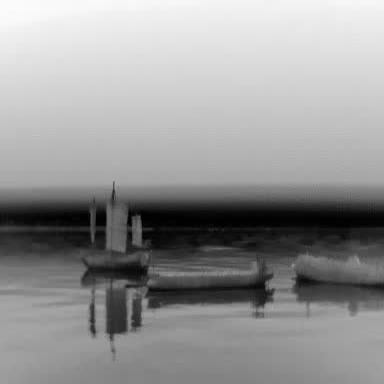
There is a sailboat in the infrared image.